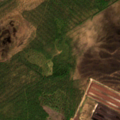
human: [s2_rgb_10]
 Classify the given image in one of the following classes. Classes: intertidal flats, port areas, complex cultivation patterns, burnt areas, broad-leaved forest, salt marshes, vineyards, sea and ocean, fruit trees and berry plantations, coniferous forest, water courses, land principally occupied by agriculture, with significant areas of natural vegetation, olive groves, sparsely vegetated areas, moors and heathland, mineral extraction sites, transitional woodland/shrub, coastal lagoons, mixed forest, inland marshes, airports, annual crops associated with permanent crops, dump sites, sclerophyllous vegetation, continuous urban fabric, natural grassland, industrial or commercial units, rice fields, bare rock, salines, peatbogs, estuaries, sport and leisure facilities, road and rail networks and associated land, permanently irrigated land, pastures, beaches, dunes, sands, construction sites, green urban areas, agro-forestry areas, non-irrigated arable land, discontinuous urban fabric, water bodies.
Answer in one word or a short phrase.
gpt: coniferous forest, mixed forest, peatbogs